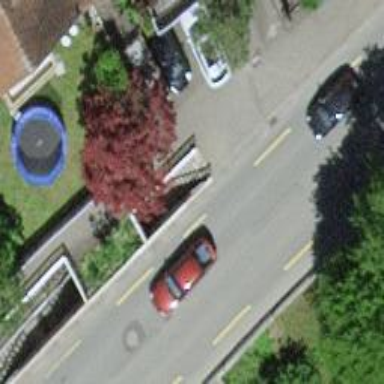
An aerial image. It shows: Footway passing through tunnel.